Question: I've been trying to set the style of my dropdown for the autocomplete for some time now. At the moment it looks like this:

The green area is the dropdown with alternatives. I would like to make that box smaller, since it does'nt look very good at the moment with my rounded rectangle.
How do i achieve this? So far I have only been able to adjust each line in it..
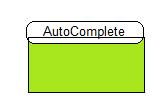
Answer: Found out myself 5 minutes after putting the question here. I'll keep the question up for someone who might come across this.
You can simply put dropdown attributes when you create the autocompletetextview.
'''
android:dropDownWidth="yourWidth"
'''
Coudln't find any xml attribute for setting dropdown backgroundresource but the programmatical way works fine:
'''
autoTextView.setDropDownBackgroundDrawable(this.getResources().getDrawable(R.drawable.rounded_rectangle));
'''
This way you can define how the dropdown should look with your own drawable. If you would want to change it with xml from resource, this is an approach:
'''
android:completionHintView="@layout/your_layout"
'''